Question: I currently have this HTML:
'''
#circle {
background-color: orange;
max-width: 40px;
margin-right: 20px;
margin-bottom: 20px;
min-width: 40px;
min-height: 40px;
font-size: 12px;
border-radius: 50%;
font-weight: bold;
text-align: center;
vertical-align: middle;
line-height: 40px;
float:left;
}
#innerContent {
border: solid 2px black;
padding: 3px;
}
#pointerDiv{
float:left;
}
'''
'''
<div id="circle"><span id='innerContent'>123</span></div><div id='pointerDiv'>text goes here</div>
'''
I'm trying to achieve this effect:

Basically, a line that goes from the border to point to an element I can fill with text that explains the number. How do I do this?
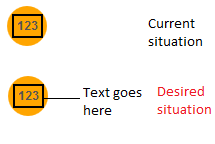
Answer: The below is one sample method to achieve this by using a pseudo-element and then positioning it absolutely as required.
The reason for the 'left: -58px' is because the 'margin-right' (I had modified it from the 20px in question to 50px in answer just for illustration) is 50px + the border of the box is a few px inside the circle and so that also had to be considered. The 'width' of the line is made smaller than the 'left' value so as to make the line end just before the 'pointerDiv'.
Note that I have also added a 'clear: both' to the '#circle' just in-case you want to add more such entries one below the other. If not required, it can be removed.
'''
#circle {
background-color: orange;
max-width: 40px;
margin-right: 50px;
margin-bottom: 20px;
min-width: 40px;
min-height: 40px;
font-size: 12px;
border-radius: 50%;
font-weight: bold;
text-align: center;
vertical-align: middle;
line-height: 40px;
float: left;
clear: both;
}
#innerContent {
border: solid 2px black;
padding: 3px;
}
#pointerDiv {
float: left;
position: relative;
height: 40px;
line-height: 40px;
}
#pointerDiv:before {
content: '';
position: absolute;
border: 1px solid black;
top: 50%;
left: -58px;
width: 55px;
}
'''
'''
<div id="circle"><span id='innerContent'>123</span>
</div>
<div id='pointerDiv'>text goes here</div>
<div id="circle"><span id='innerContent'>123</span>
</div>
<div id='pointerDiv'>some lengthy text goes here</div>
<div id="circle"><span id='innerContent'>123</span>
</div>
<div id='pointerDiv'>short txt</div>
'''